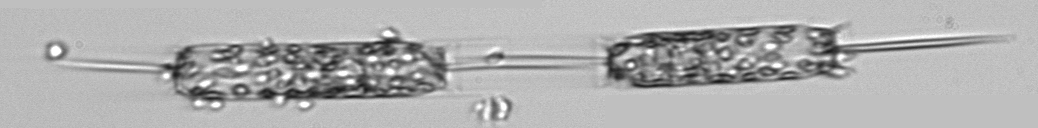
Label: Ditylum_brightwellii